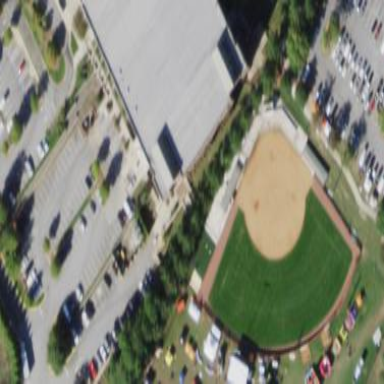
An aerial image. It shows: Softball pitch for leisure and sport activities.